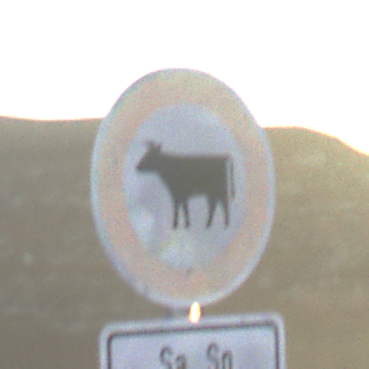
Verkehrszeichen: VerbotViehtrieb
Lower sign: ZeitangabenMitBeschraenkungAufWochentage9
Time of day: SunriseSunset
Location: Outdoor (Nature)
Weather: Clear
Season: NotSpecified
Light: Natural